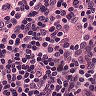
Metastatic tissue present: no